Current action and preconditions to check: trajectory_clear

Your task: For each precondition in the list above, predict whether it will hold at this action.

Consider the current scene as observed from the mobile robot's camera, and analyze the predicted future states of all dynamic agents (e.g., people, animals, vehicles, or any moving entities) within the NEXT SECOND.

IMPORTANT: Only answer "very likely" if you are absolutely certain—based on strong, clear evidence—that a dynamic agent will violate the precondition in the predicted future state. Do NOT answer "very likely" for unlikely, ambiguous, or low-probability risks.

Ask yourself for each precondition: Is there a high probability, with clear and convincing evidence, that the predicted future states of any dynamic agent will interfere with the predicted future state of the currently executing action within the NEXT SECOND, causing that precondition to fail?

Assess the risk level based on these predictions. Use "likely" or "very likely" if motions create a clear risk of interference.

Use "neutral" or "improbable" if agents are nearby but their predicted paths are clearly diverging or non-conflicting.

Failure Risk Categories: "very improbable", "improbable", "neutral", "likely", "very likely"

Answer Format: Output ONLY the probability_of_failure value from these categories: "very improbable", "improbable", "neutral", "likely", "very likely"

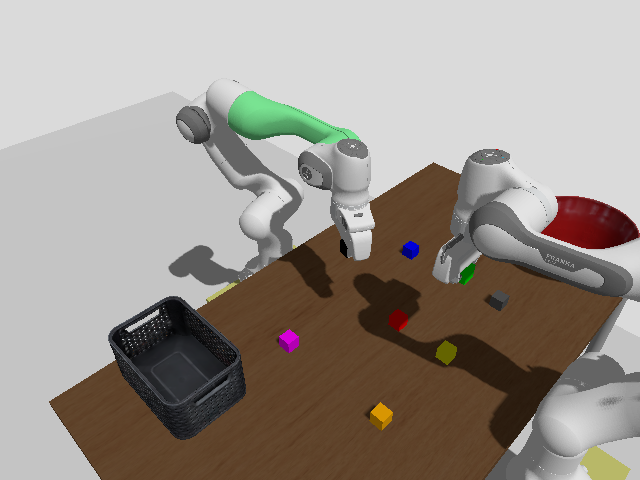

Answer: improbable